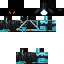
A male skeleton skin with dark skin, wearing brown helmet dressed in a blue armor chest and blue pants, featuring a closed mouth.